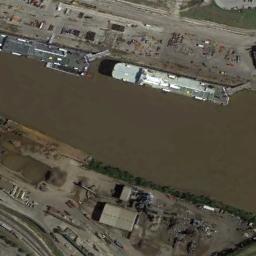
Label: ship